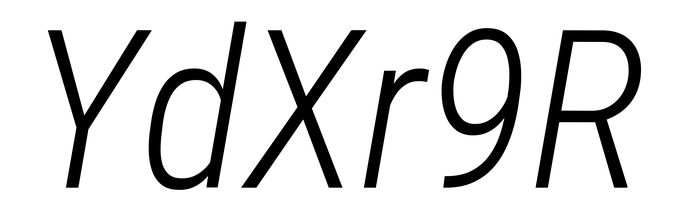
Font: Roboto-Italic_Condensed_Light_Italic